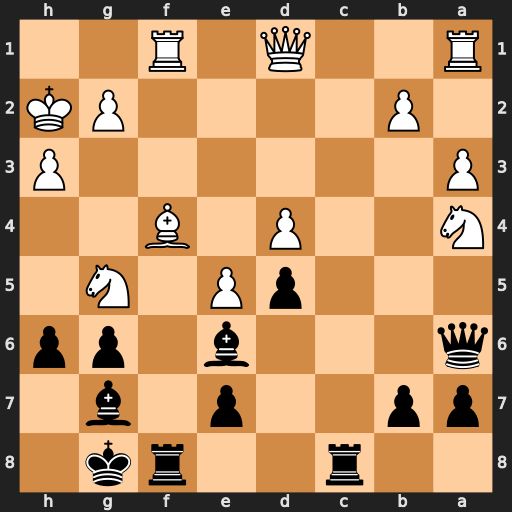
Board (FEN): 2r2rk1/pp2p1b1/q3b1pp/3pP1N1/N2P1B2/P6P/1P4PK/R2Q1R2
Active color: b
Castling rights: -
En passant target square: -
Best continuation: hxg5 Bxg5 Rxf1 Qxf1 Qxa4